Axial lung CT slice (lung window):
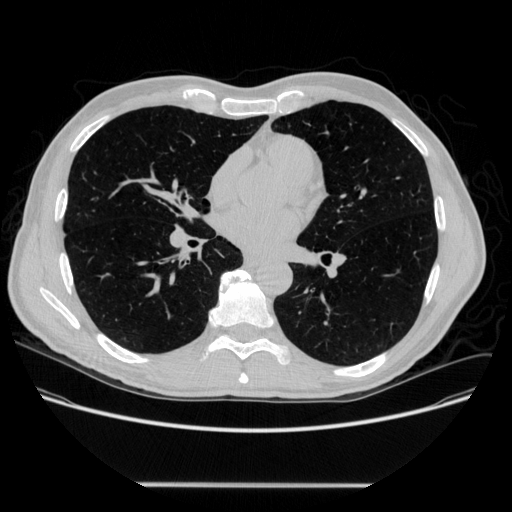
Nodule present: no